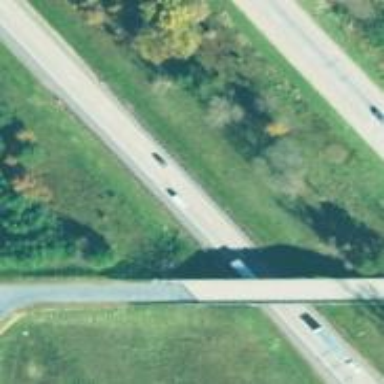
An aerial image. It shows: Asphalt motorway.